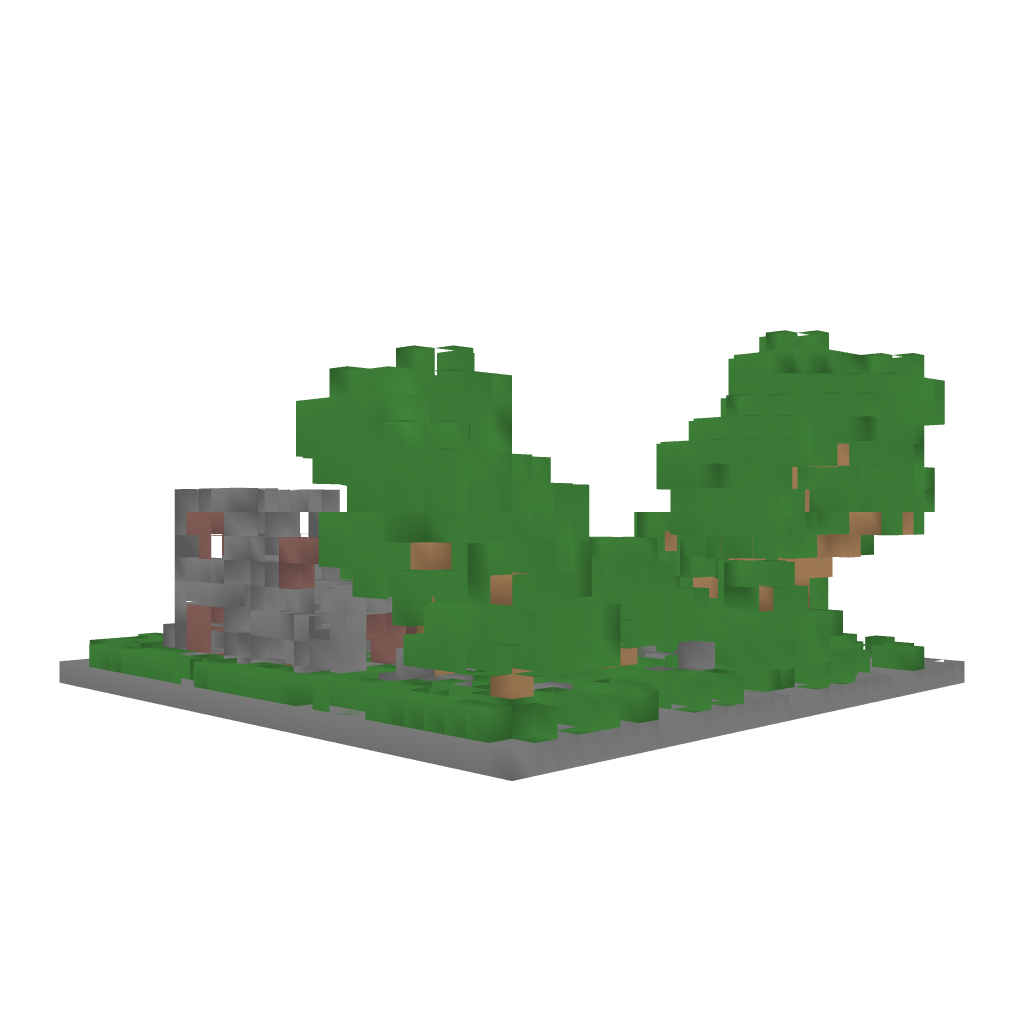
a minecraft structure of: Decorative Ruin good quality